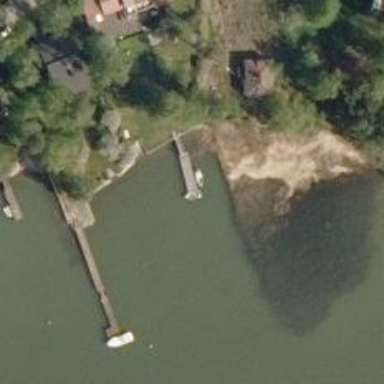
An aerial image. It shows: Man-made pier.